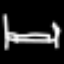
Label: bed